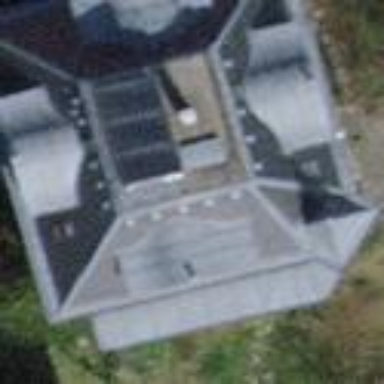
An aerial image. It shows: Detached building with pyramidal roof shape.